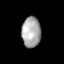
Tissue: lung
Cell type: Epithelial cells
Senescence score: 0.1827
Nuclear area (px): 569
Mean DAPI intensity: 167.977